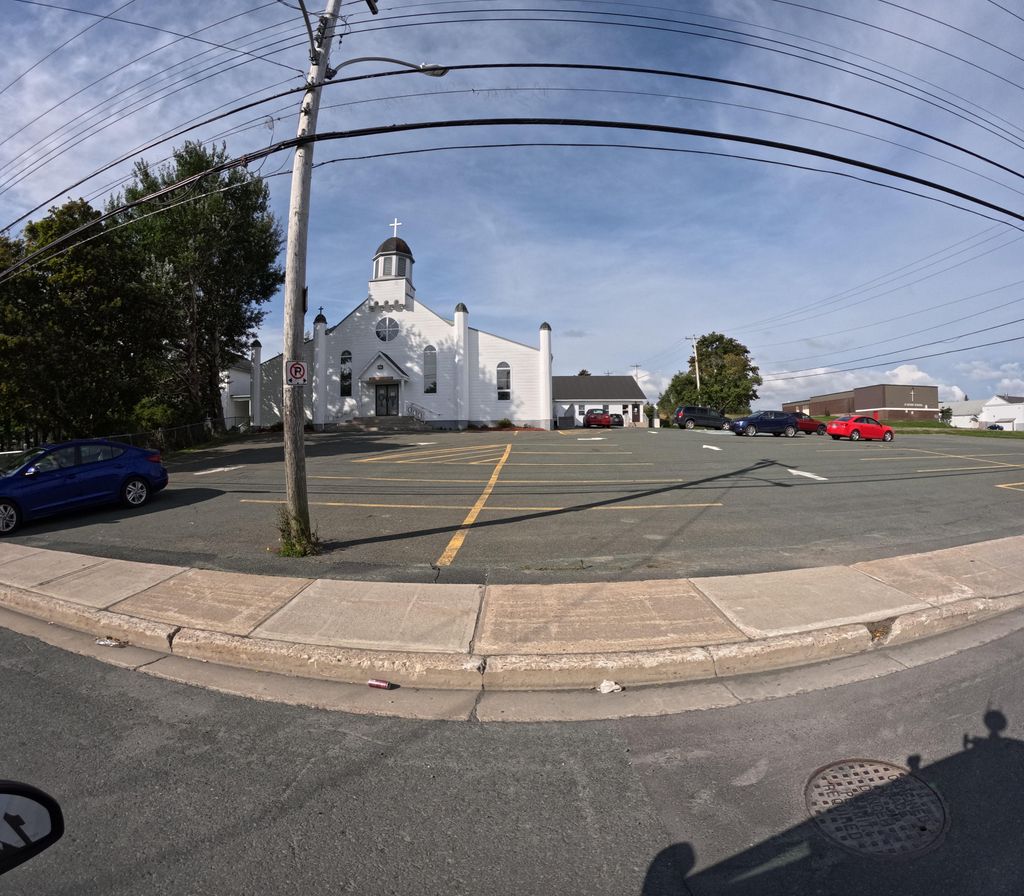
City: st_johns